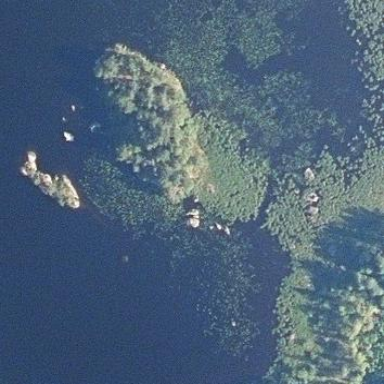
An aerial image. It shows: Islet.